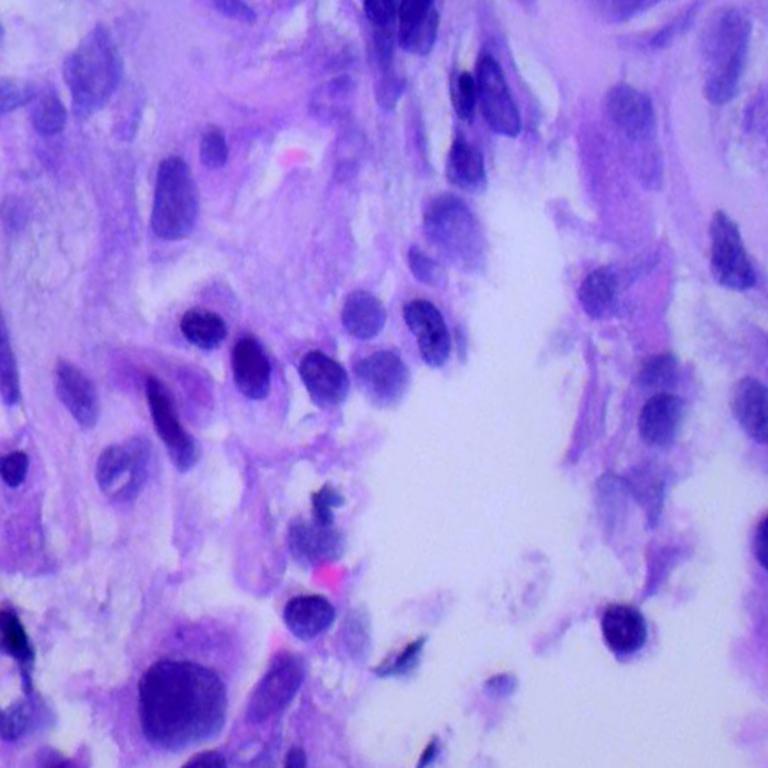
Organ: lung
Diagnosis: adenocarcinomas